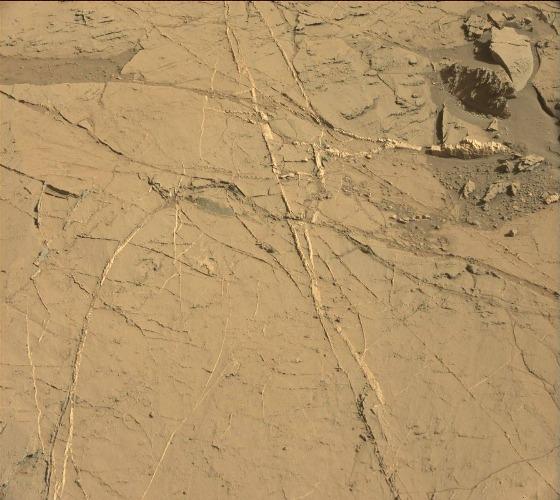
Terrain classes present: Bedrock, Gravel / Sand / Soil, Rock, Shadow